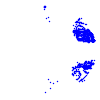
Particle: pion